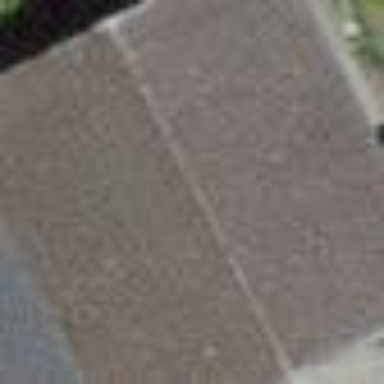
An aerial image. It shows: View of roof of building.